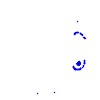
Particle: pion